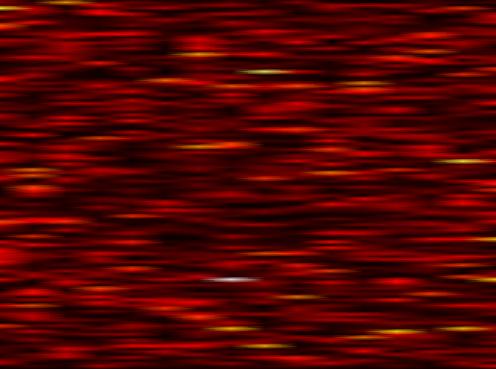
Label: WOLA